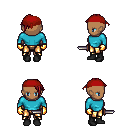
a pixel art fantasy rpg character, female body template, human, dark skin, teal long-sleeve shirt, gold greaves, brunette long mohawk hairstyle, red bandana, gold gloves, black shoes, dagger, four views (front, back, left, right), 2x2 character sprite sheet, small pixel art, hard edges, no anti-aliasing